Question: Count the number of objects in the diagram.
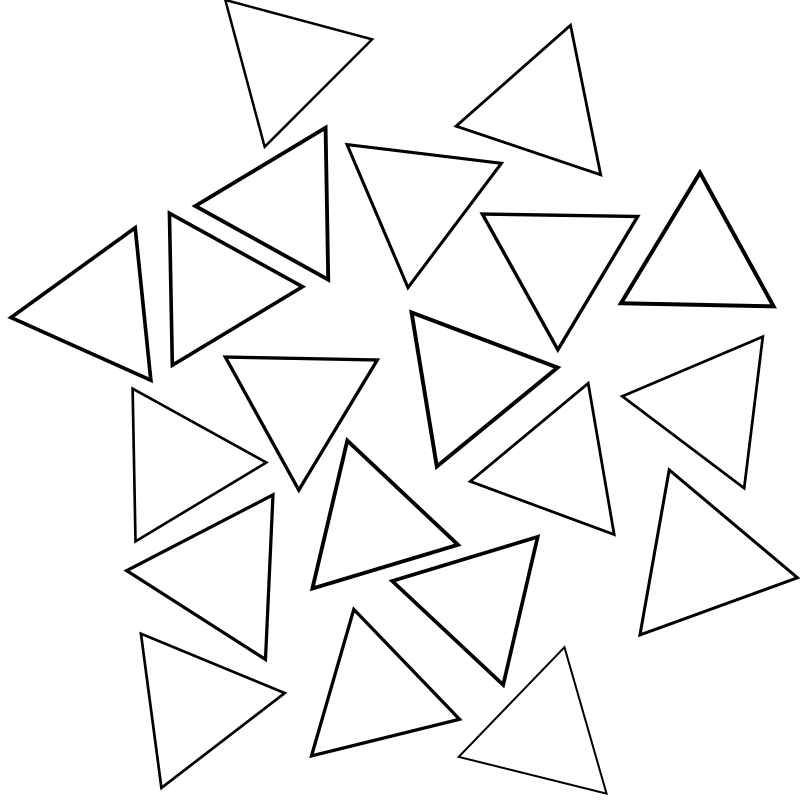
Answer: 20